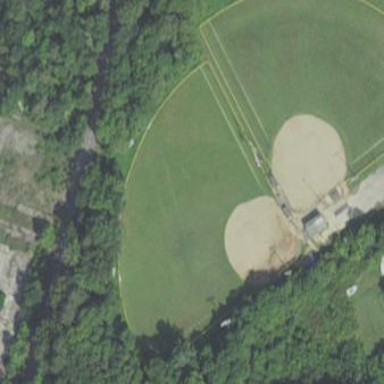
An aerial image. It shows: Baseball pitch for leisure land.